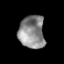
Tissue: prostate
Cell type: T cells
Senescence score: 0.2748
Nuclear area (px): 833
Mean DAPI intensity: 138.915